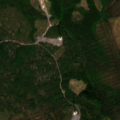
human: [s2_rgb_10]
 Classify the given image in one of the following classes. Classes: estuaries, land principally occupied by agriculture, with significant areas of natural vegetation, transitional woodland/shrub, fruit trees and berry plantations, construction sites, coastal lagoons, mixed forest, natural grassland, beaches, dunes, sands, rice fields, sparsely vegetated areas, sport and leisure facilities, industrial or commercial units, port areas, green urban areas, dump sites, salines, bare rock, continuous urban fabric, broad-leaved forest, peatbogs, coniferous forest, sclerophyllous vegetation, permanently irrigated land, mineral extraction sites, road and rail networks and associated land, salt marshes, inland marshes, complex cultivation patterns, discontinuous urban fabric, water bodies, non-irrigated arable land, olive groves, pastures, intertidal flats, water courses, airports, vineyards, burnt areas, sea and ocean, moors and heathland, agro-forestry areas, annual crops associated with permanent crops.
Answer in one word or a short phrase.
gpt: coniferous forest, mixed forest, transitional woodland/shrub